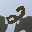
Label: 2